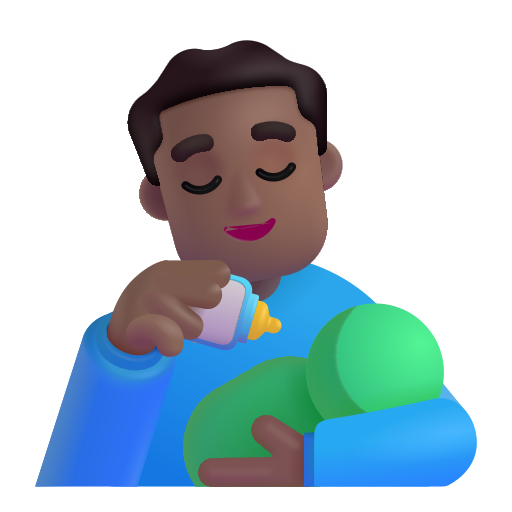
man feeding baby color  dark